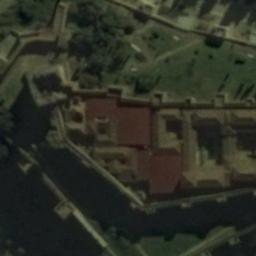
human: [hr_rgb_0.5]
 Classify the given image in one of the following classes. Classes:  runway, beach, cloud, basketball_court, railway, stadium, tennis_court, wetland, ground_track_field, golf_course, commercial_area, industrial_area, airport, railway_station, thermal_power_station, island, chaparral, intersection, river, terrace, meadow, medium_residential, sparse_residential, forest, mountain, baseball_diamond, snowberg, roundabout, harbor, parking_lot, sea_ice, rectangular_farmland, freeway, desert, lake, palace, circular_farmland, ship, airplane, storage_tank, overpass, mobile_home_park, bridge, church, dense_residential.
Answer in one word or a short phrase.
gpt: palace